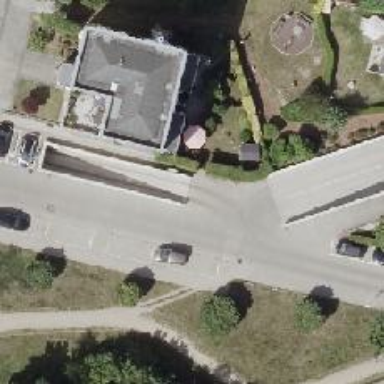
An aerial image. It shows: Parking entrance with concrete surface.